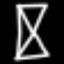
Label: hourglass